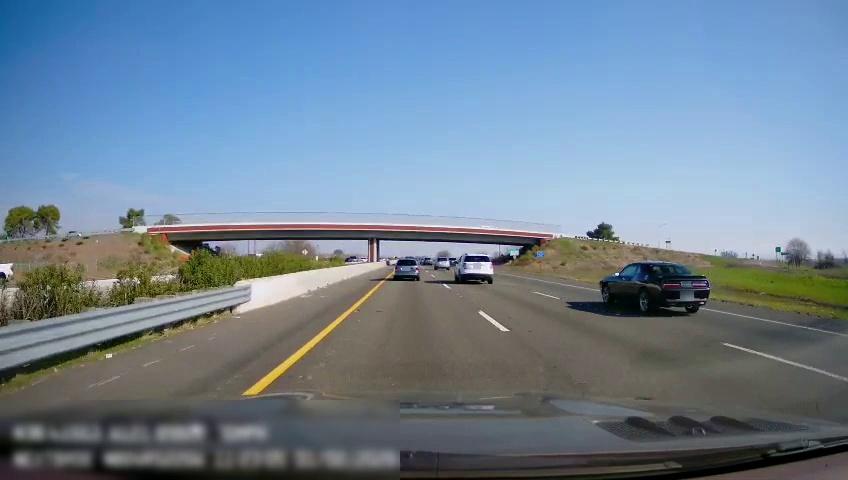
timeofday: Day
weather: Sunny
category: Drivable Space
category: Vehicles | SUV
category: Vehicles | Car
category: Vehicles | Car
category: Vehicles | Truck
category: Vehicles | SUV
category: Lanes | Current Lane
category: Lanes | Current Lane
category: Lanes | Alternate Lane
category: Lanes | Alternate Lane